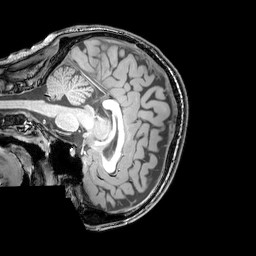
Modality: T1w
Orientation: sagittal
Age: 24
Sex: male
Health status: healthy
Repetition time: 0.081 s
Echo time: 0.037 s